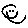
Label: smiley face